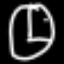
Label: clock